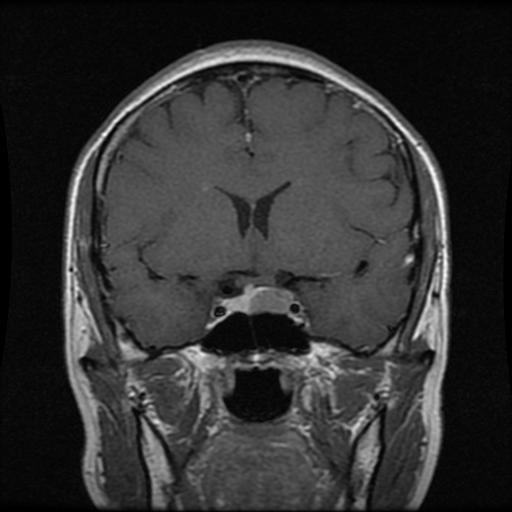
Label: pituitary